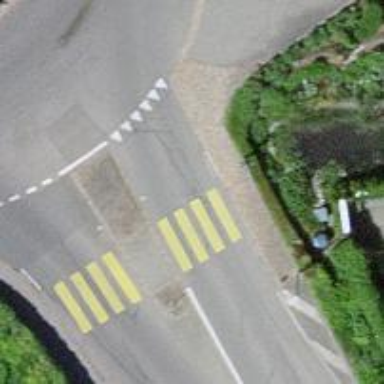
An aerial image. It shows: Uncontrolled road crossing.